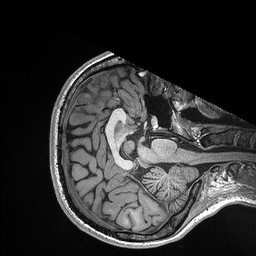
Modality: T1w
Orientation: axial
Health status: healthy
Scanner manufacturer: siemens
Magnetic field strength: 3 T
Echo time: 0.00298 s